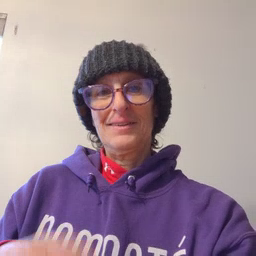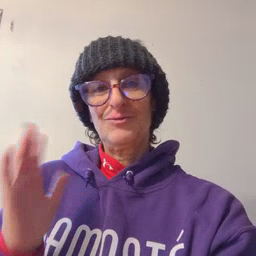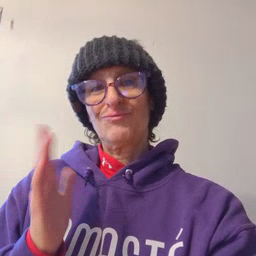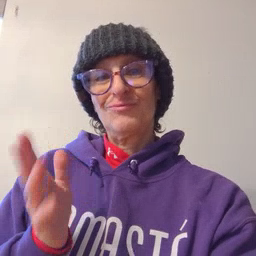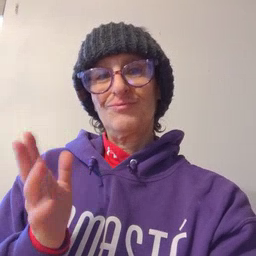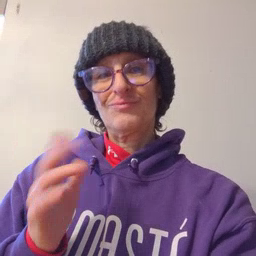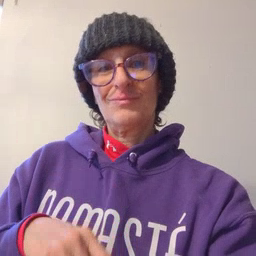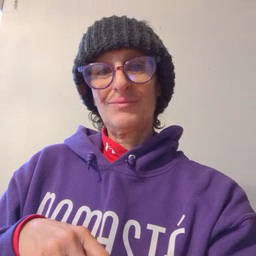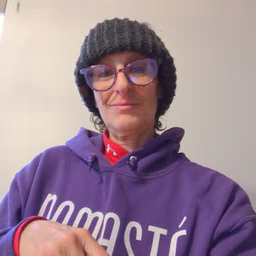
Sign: talk